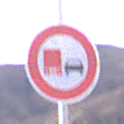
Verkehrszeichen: UeberholverbotKraftfahrzeuge
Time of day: Dusk
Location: Outdoor (Nature)
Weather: Clear
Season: NotSpecified
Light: Natural